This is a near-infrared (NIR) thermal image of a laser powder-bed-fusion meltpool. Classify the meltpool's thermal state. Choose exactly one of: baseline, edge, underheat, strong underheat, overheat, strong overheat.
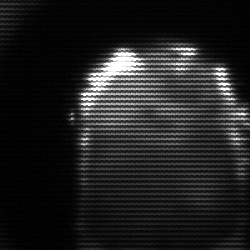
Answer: baseline